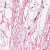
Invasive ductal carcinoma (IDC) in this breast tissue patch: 0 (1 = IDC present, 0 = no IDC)